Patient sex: M
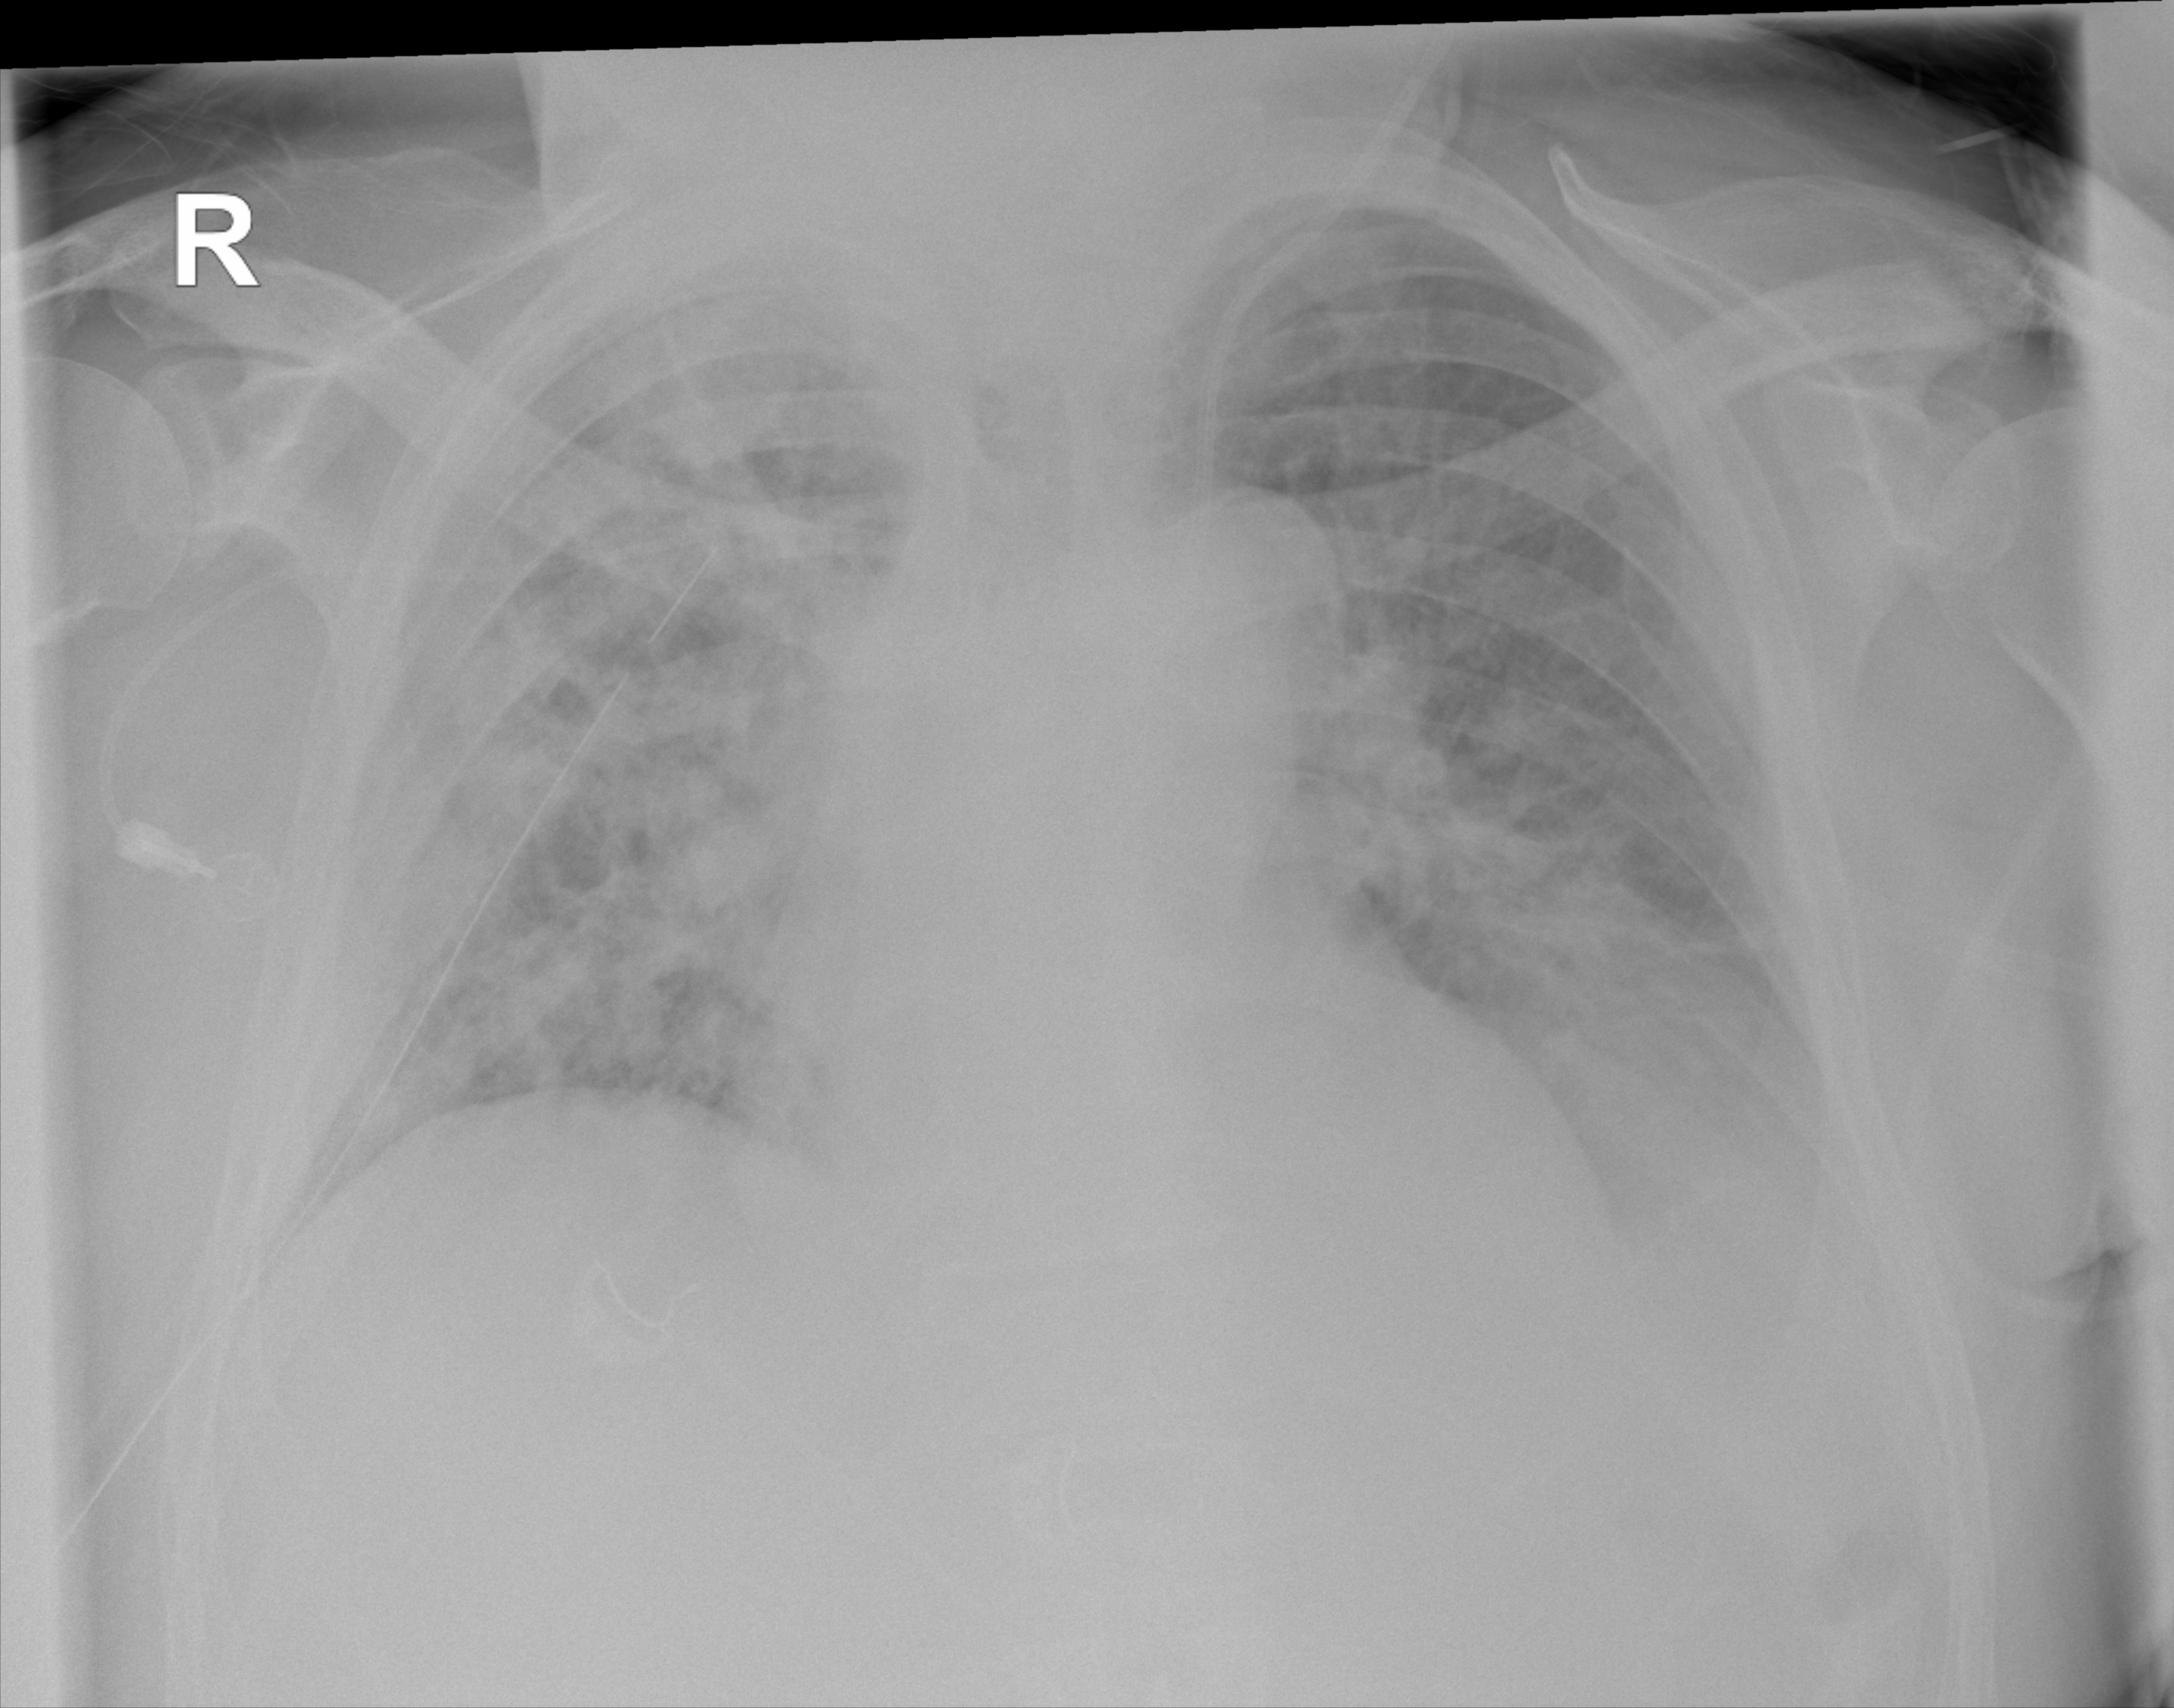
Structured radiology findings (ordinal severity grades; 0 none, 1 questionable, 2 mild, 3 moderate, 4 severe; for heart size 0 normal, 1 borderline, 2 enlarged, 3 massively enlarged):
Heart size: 1
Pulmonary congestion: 2
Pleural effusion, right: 2
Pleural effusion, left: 3
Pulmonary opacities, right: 3
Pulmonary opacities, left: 3
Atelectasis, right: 3
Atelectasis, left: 3